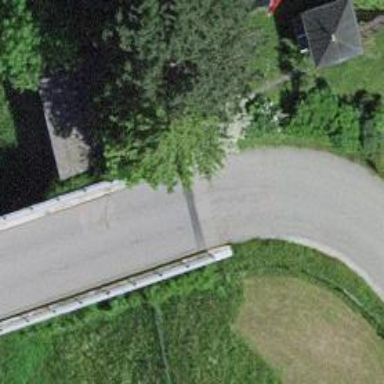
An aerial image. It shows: Residential road with asphalt surface passing over bridge in agricultural area.